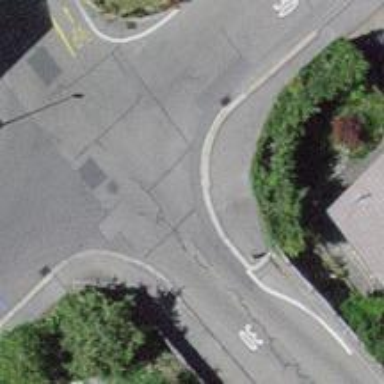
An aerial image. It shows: Uncontrolled crossing.